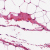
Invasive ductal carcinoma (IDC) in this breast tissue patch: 0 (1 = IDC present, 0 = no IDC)